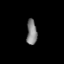
Tissue: lung
Cell type: Endothelial cells
Senescence score: 0.5485
Nuclear area (px): 251
Mean DAPI intensity: 132.406